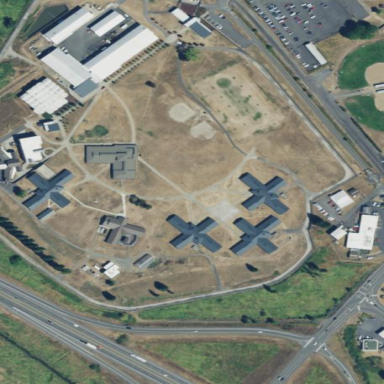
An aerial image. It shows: Prison with surrounding fence.